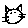
Label: cat